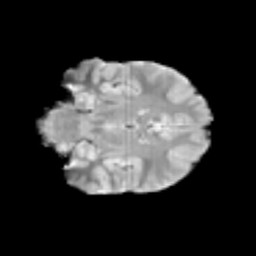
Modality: T2w
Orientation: coronal
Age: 11
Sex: male
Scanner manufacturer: siemens
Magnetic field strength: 3 T
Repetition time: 3.8 s
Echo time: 0.07 s